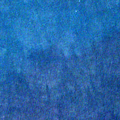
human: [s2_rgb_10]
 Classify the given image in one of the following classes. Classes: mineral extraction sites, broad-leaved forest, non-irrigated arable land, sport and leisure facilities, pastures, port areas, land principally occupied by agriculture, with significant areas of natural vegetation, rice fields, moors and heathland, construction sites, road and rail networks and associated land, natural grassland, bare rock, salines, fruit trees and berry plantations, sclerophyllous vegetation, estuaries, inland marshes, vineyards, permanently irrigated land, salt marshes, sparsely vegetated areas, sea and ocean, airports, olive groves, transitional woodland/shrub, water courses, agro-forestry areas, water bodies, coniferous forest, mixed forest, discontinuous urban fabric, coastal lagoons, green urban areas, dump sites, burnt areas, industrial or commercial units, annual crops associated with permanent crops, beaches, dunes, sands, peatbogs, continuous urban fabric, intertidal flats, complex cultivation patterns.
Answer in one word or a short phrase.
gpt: sea and ocean